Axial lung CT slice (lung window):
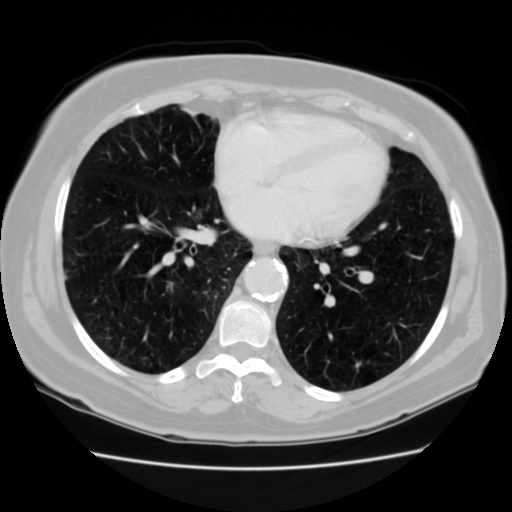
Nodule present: no